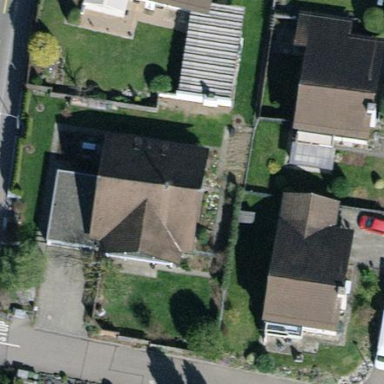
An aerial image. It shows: Building with tiled roof.